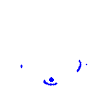
Particle: pion